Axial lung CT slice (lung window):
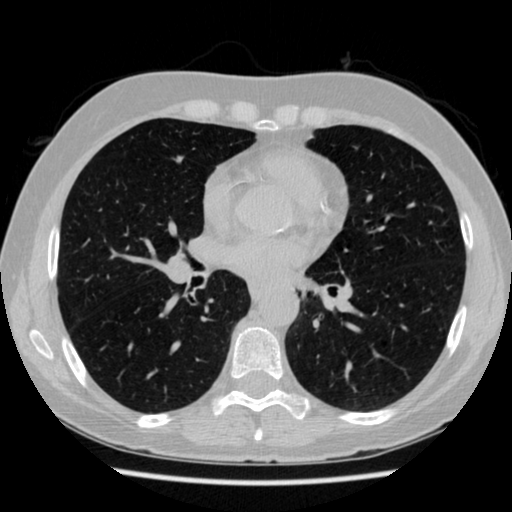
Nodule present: no